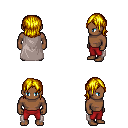
a pixel art fantasy rpg character, male body template, human, dark skin, gray cape, red pants, blonde long bangs hairstyle, four views (front, back, left, right), 2x2 character sprite sheet, small pixel art, hard edges, no anti-aliasing